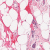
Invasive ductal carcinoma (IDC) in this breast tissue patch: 0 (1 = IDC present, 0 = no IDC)